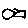
Label: fish